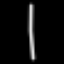
Label: line